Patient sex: F
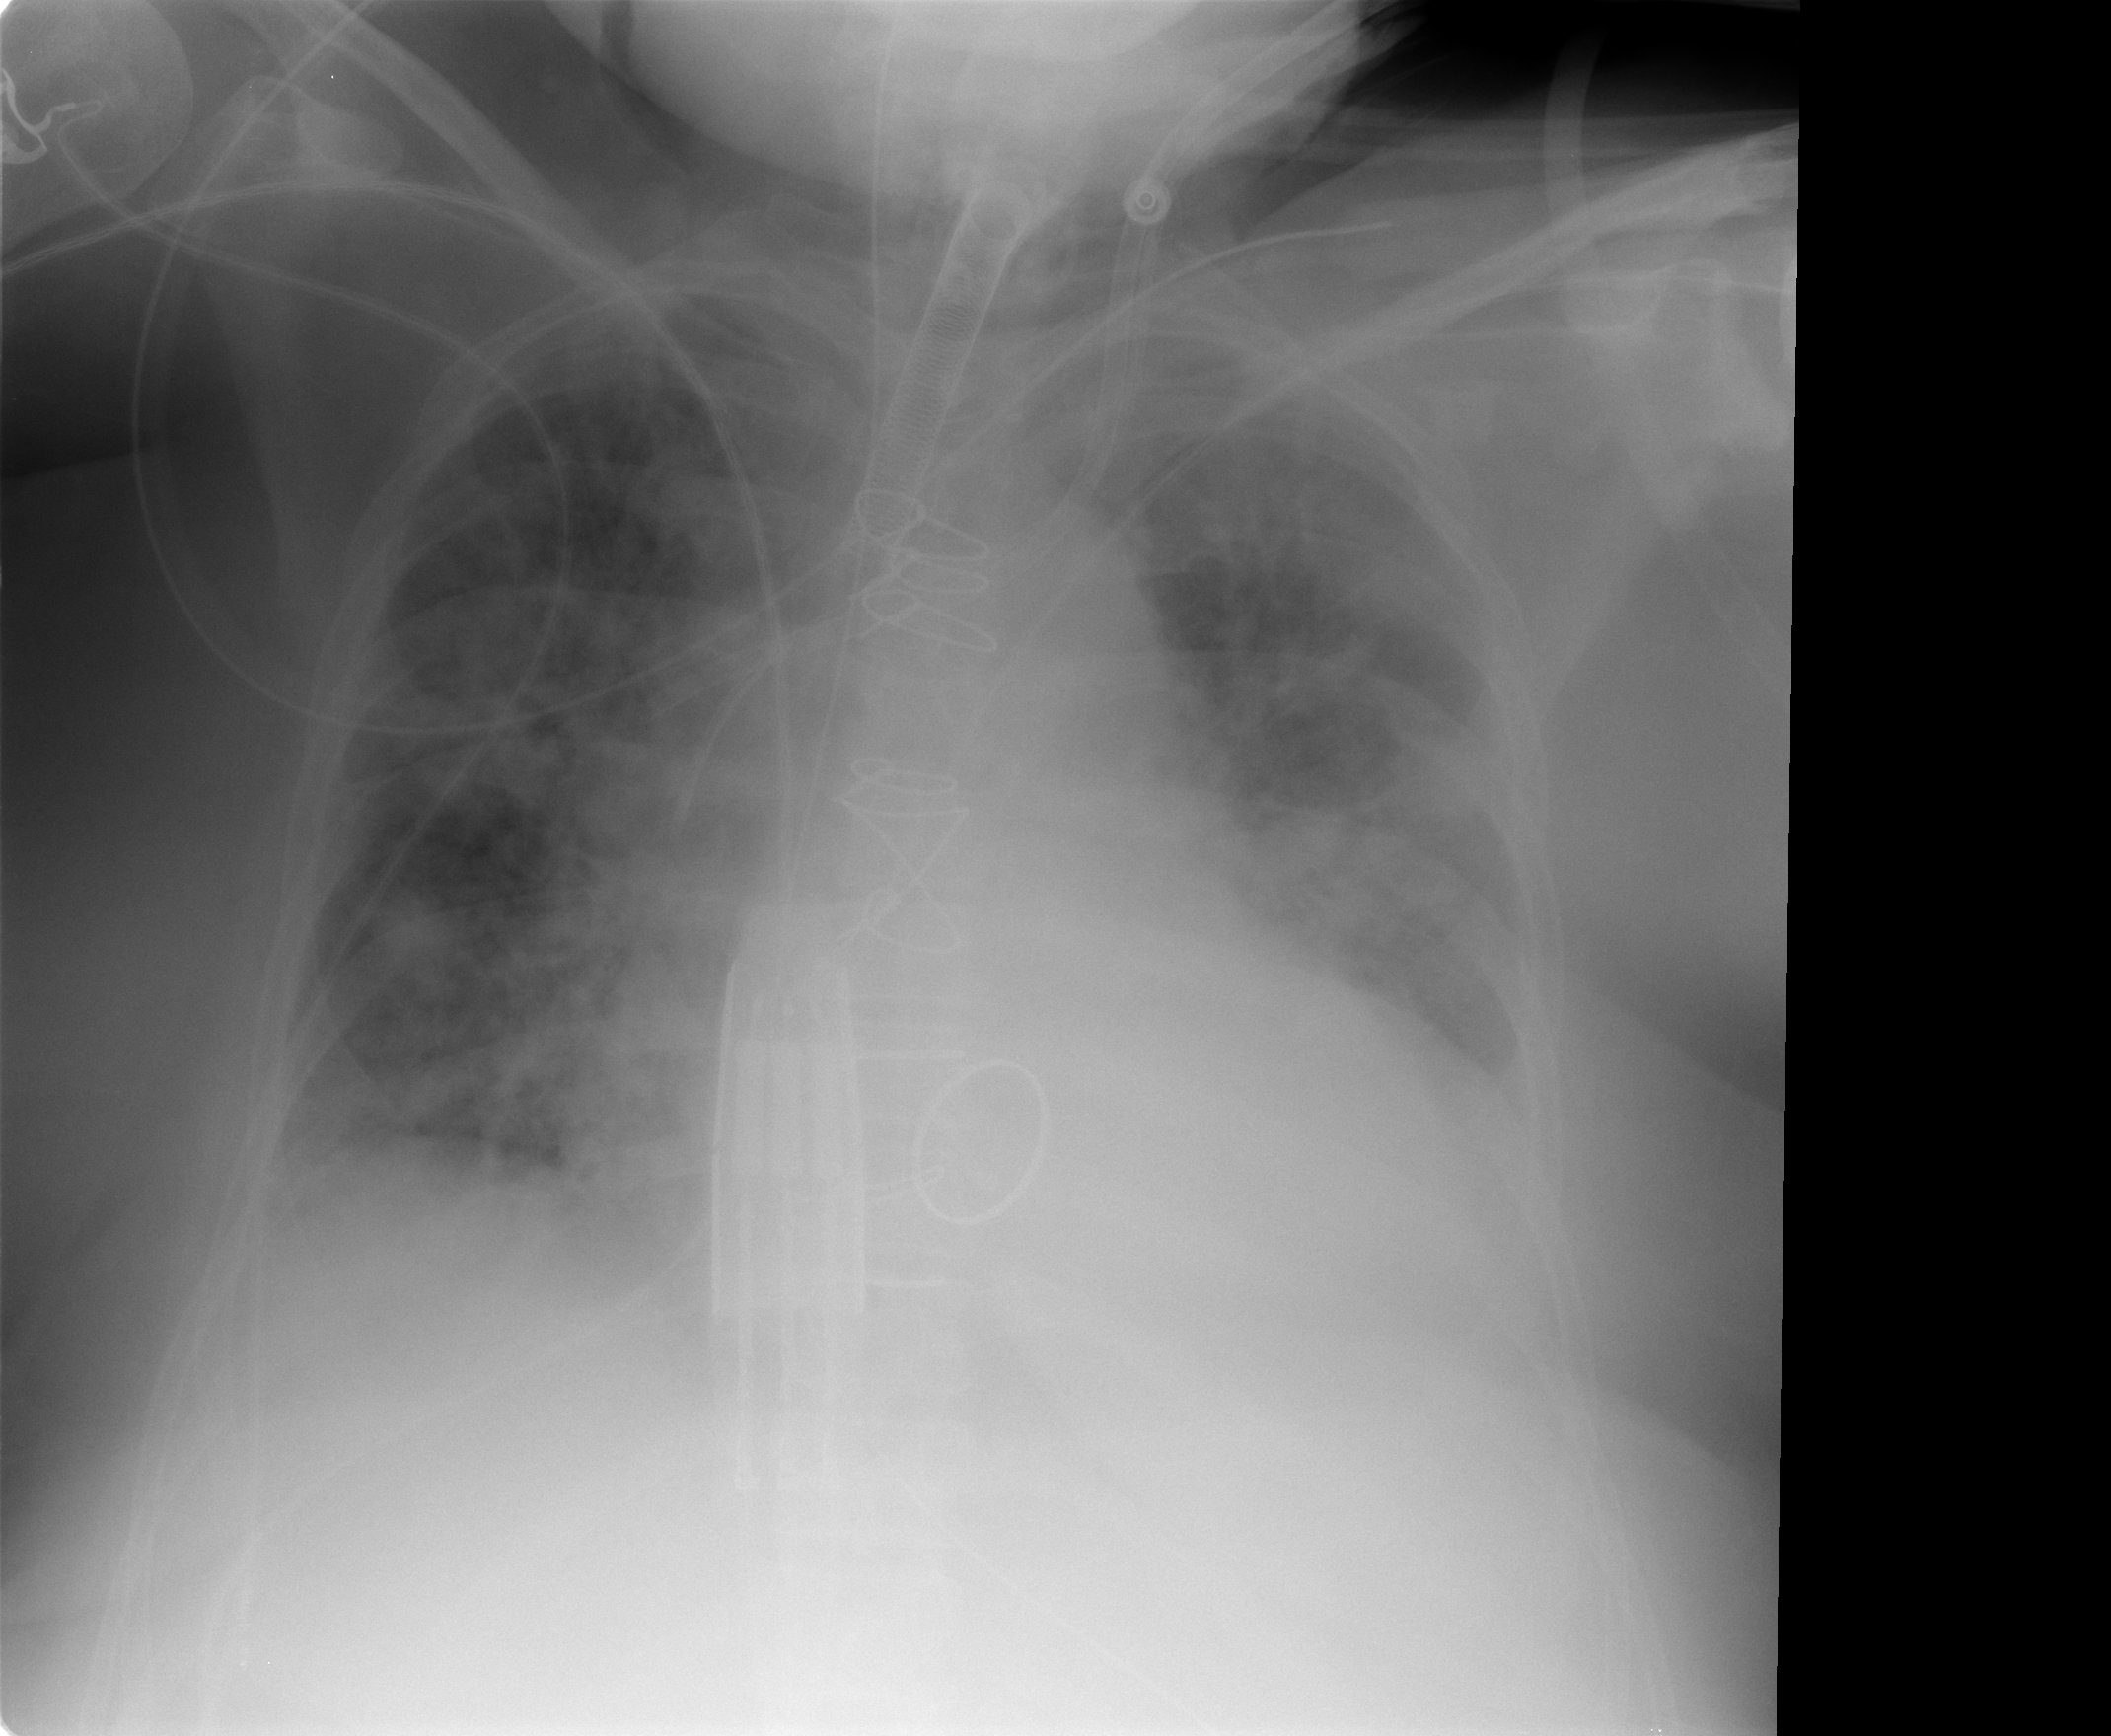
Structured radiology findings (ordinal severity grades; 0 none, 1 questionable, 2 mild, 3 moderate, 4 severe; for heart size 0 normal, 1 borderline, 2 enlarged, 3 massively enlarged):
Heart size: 2
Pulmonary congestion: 2
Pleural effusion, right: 2
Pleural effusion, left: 2
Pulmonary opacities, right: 3
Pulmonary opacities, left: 3
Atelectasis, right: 2
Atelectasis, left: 2